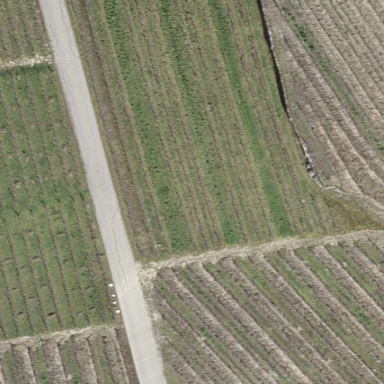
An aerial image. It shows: Vineyard with grape crops.